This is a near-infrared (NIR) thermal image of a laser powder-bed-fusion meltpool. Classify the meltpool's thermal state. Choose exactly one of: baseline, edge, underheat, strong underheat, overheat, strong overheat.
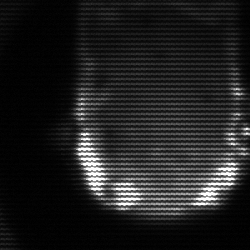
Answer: baseline